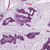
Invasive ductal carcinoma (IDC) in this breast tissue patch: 1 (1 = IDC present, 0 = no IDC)